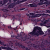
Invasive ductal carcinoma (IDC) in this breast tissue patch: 0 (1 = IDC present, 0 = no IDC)